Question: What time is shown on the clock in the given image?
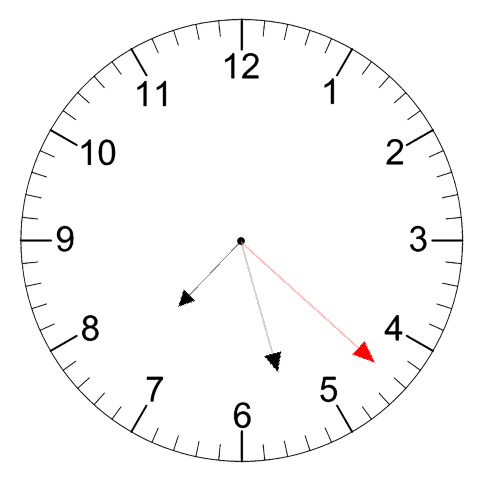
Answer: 07:27:22